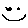
Label: smiley face